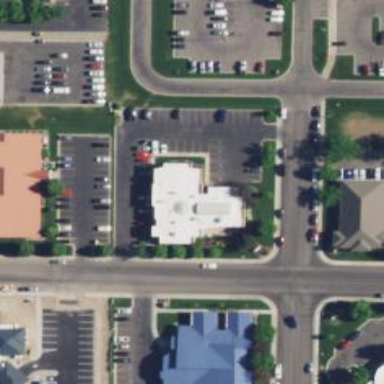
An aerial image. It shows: Healthcare clinic.